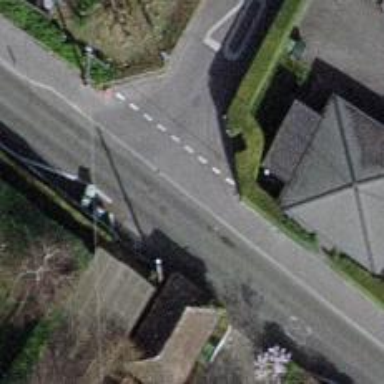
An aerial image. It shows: Asphalt road in living street.